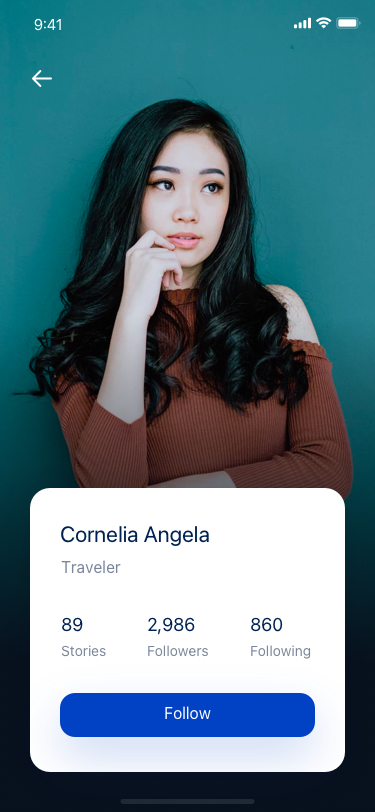
Text in this UI design:
Cornelia Angela
Traveler
89
Stories
2,986
Followers
860
Following
Follow